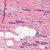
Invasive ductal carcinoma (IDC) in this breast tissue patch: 0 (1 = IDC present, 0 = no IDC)